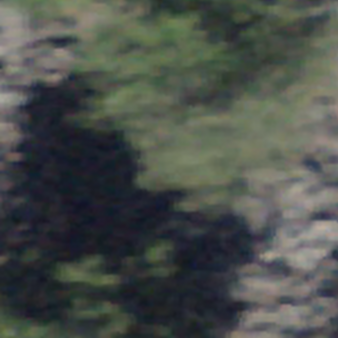
Label: other